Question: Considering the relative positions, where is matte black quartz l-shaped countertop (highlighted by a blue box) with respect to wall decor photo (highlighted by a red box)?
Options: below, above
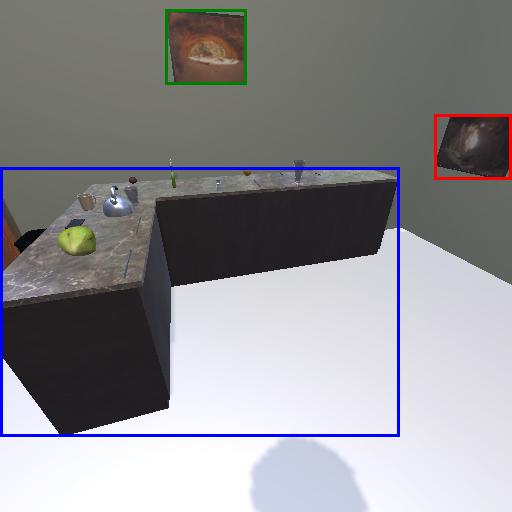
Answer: below